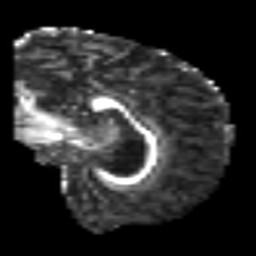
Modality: FA
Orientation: sagittal
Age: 54
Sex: male
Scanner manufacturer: siemens
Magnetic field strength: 3 T
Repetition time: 6.1 s
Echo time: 0.101 s